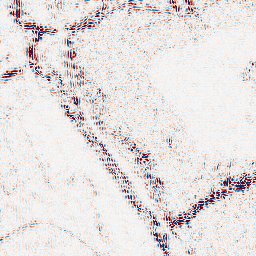
Category: wavelet
Decomposition family: wavelet_dwt
Decomposition parameters: wavelet: coif2
level: 2
Upsampling method: sinc_hamming
Upsampling parameters: scale: 2
kernel_size: 4
Upsampling scale: 2